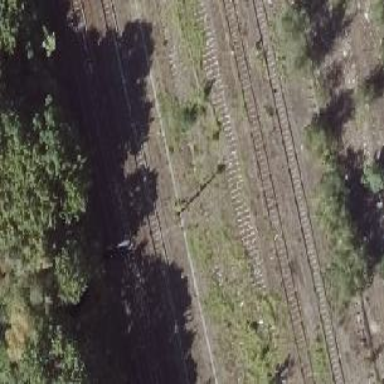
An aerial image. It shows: Railway track with contact line for electrification.